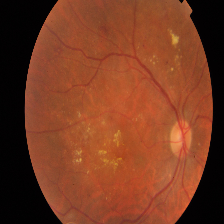
Diabetic retinopathy grade: Proliferative DR